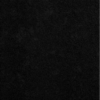
Label: dusty